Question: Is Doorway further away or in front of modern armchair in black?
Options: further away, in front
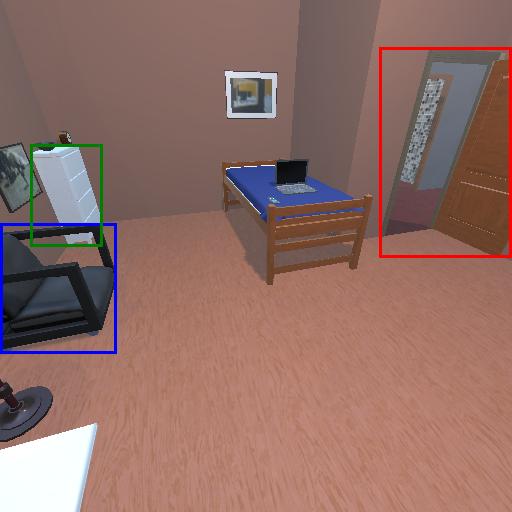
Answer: further away